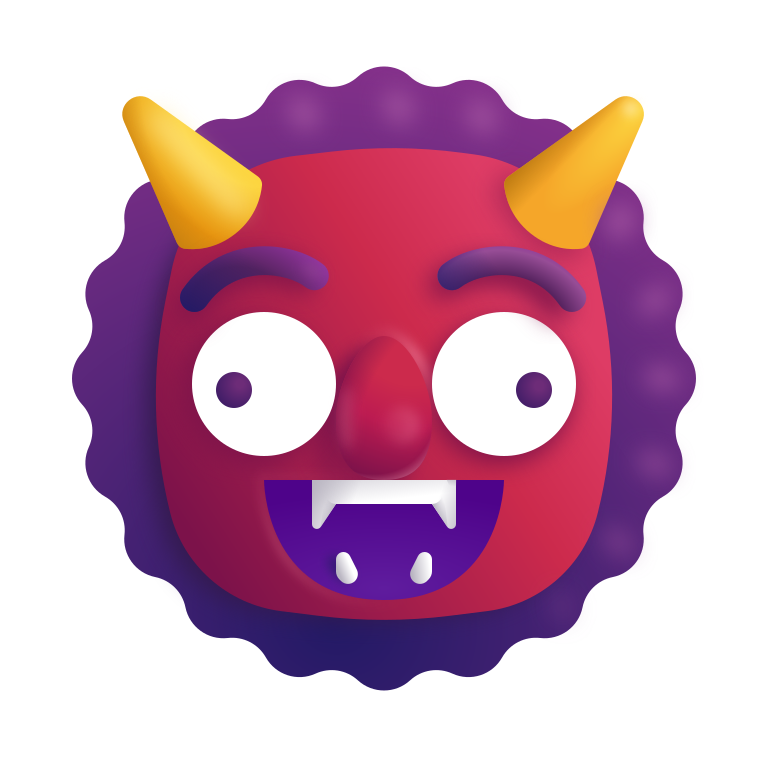
ogre color